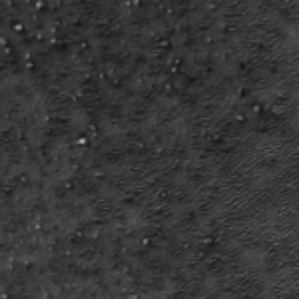
Label: frost